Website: bh-photo
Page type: customer-info-address
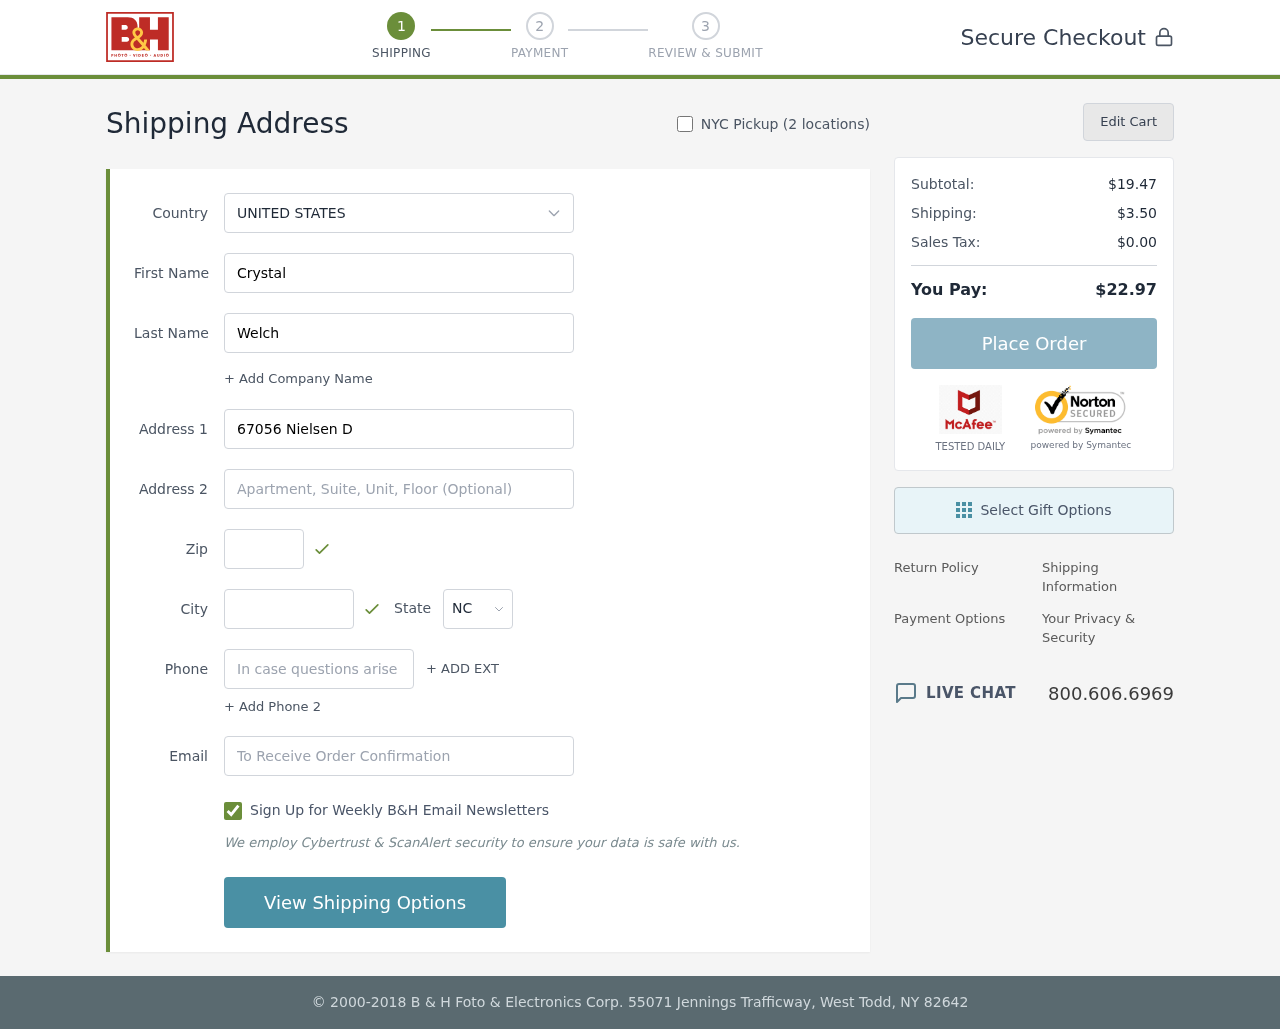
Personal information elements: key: PII_CITY
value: Christopherville
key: PII_COUNTRY
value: United States
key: PII_EMAIL
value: crystalwelch@yahoo.com
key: PII_FIRSTNAME
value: Crystal
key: PII_LASTNAME
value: Welch
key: PII_PHONE
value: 8483888396
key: PII_POSTCODE
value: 92213
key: PII_STATE_ABBR
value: NC
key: PII_STREET
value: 67056 Nielsen Dale Apt. 839
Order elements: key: ORDER_SUBTOTAL
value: $19.47
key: ORDER_SHIPPING_COST
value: $3.50
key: ORDER_TAX
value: $0.00
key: ORDER_TOTAL
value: $22.97